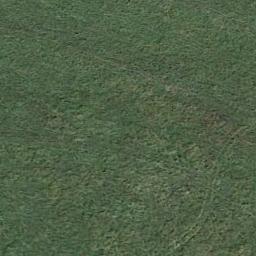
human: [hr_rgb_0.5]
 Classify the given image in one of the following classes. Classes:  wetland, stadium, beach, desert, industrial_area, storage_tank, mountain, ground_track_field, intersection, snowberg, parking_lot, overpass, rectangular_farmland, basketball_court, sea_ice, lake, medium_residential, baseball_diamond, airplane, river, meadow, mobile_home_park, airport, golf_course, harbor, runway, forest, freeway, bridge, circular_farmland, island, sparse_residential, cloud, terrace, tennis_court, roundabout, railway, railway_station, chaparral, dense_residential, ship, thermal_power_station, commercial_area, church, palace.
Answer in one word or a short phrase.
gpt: meadow